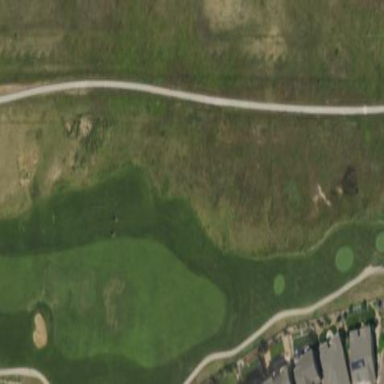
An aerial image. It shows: Rough grassy area used for golf.